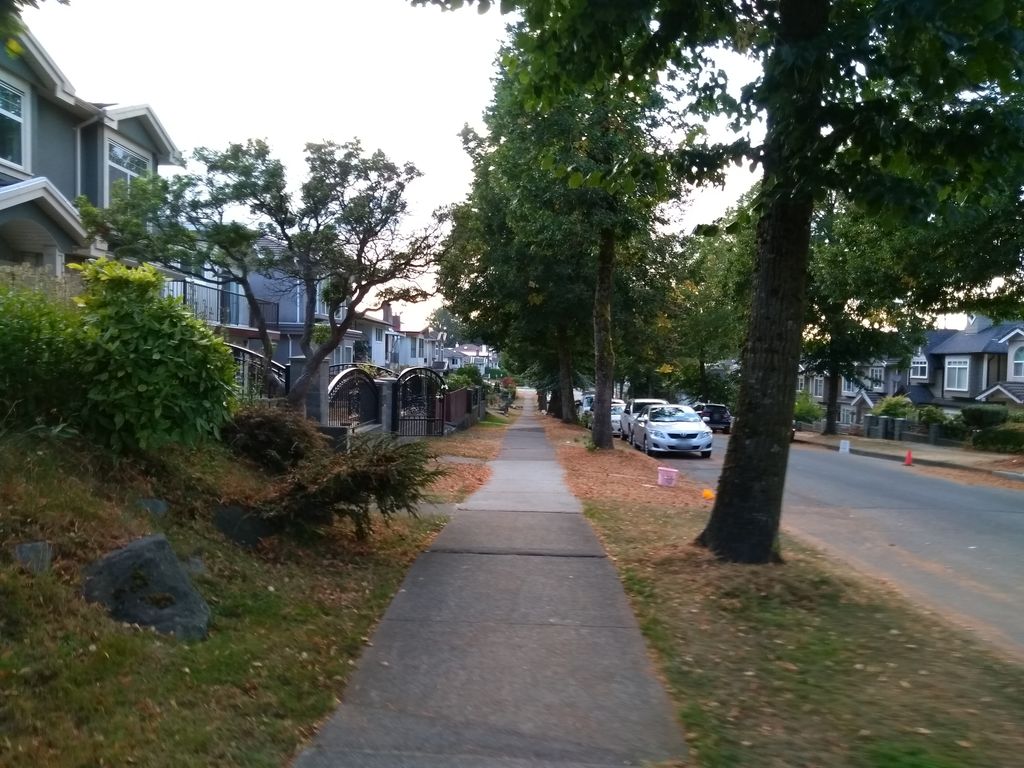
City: vancouver